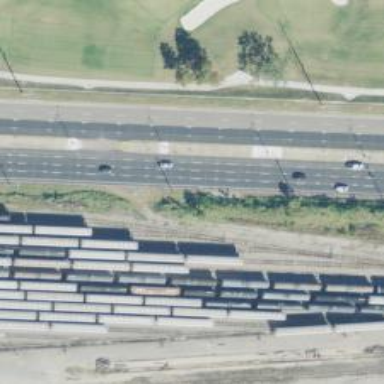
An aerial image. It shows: Railway yard.